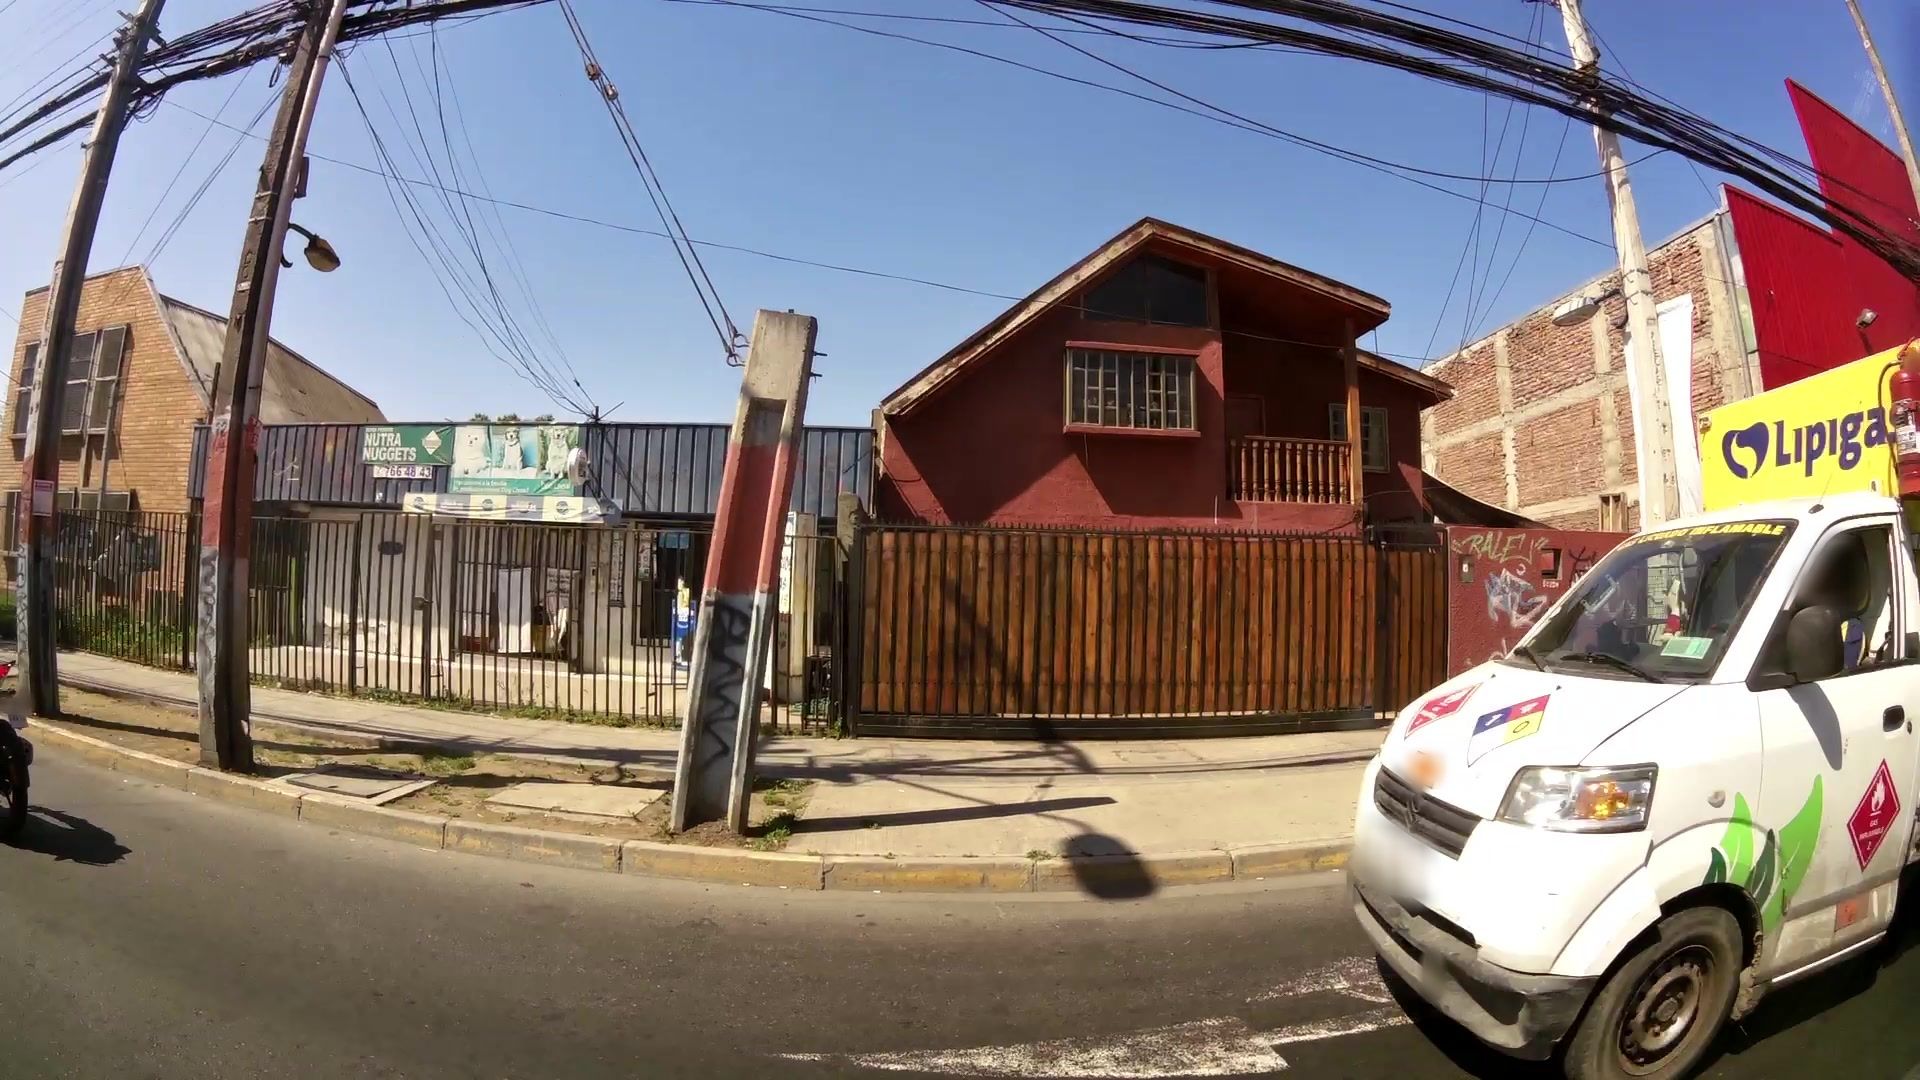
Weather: snowy
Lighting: day
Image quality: good
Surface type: driving surface
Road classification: primary
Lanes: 2
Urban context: urban centre
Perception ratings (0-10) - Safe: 2.45, Lively: 5.25, Beautiful: 1.69, Boring: 3.55, Depressing: 7.76, Wealthy: 6.38